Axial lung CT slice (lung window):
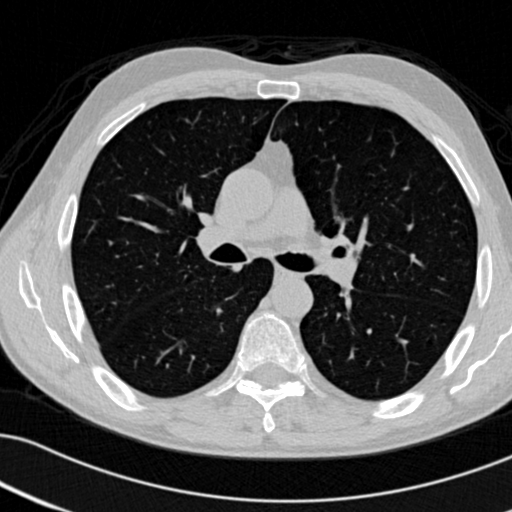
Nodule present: no